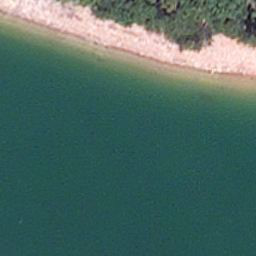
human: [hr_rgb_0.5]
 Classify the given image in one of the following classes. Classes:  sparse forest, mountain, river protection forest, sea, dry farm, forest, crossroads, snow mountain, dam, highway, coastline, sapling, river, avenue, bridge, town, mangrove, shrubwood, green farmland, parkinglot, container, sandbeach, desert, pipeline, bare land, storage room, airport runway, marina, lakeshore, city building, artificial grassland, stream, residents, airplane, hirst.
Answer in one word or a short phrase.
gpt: lakeshore